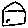
Label: house